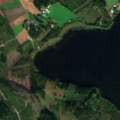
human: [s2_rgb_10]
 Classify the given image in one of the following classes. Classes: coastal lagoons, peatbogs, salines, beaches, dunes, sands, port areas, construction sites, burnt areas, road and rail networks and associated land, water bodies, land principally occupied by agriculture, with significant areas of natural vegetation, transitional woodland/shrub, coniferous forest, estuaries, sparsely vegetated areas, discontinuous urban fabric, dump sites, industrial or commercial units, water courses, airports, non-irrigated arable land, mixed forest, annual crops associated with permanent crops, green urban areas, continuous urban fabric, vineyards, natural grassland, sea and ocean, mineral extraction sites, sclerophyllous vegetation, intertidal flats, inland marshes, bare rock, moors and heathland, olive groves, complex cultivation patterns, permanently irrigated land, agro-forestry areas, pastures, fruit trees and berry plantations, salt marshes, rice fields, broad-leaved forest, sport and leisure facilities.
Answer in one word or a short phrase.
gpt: non-irrigated arable land, land principally occupied by agriculture, with significant areas of natural vegetation, mixed forest, transitional woodland/shrub, water bodies